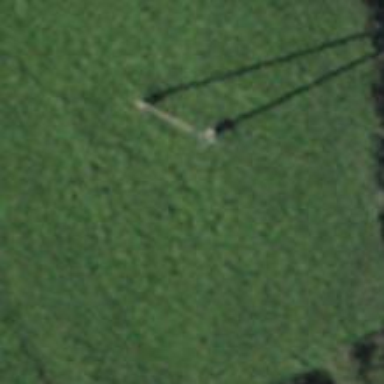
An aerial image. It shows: Power pole.